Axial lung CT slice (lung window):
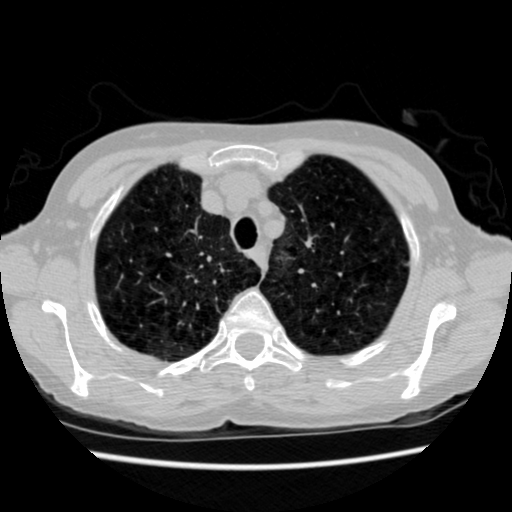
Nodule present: no